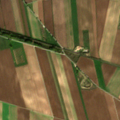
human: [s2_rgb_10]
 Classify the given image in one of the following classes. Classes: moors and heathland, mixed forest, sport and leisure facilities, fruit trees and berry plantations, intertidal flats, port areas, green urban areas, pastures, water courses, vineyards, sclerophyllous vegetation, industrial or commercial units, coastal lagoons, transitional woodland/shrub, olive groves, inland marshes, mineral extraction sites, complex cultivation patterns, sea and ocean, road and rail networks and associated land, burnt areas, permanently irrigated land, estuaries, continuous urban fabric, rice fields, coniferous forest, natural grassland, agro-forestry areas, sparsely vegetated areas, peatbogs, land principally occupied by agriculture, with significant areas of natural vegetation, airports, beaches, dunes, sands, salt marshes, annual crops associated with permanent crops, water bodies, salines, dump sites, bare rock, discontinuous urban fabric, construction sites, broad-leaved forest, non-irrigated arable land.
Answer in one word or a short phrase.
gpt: non-irrigated arable land, land principally occupied by agriculture, with significant areas of natural vegetation